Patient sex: M
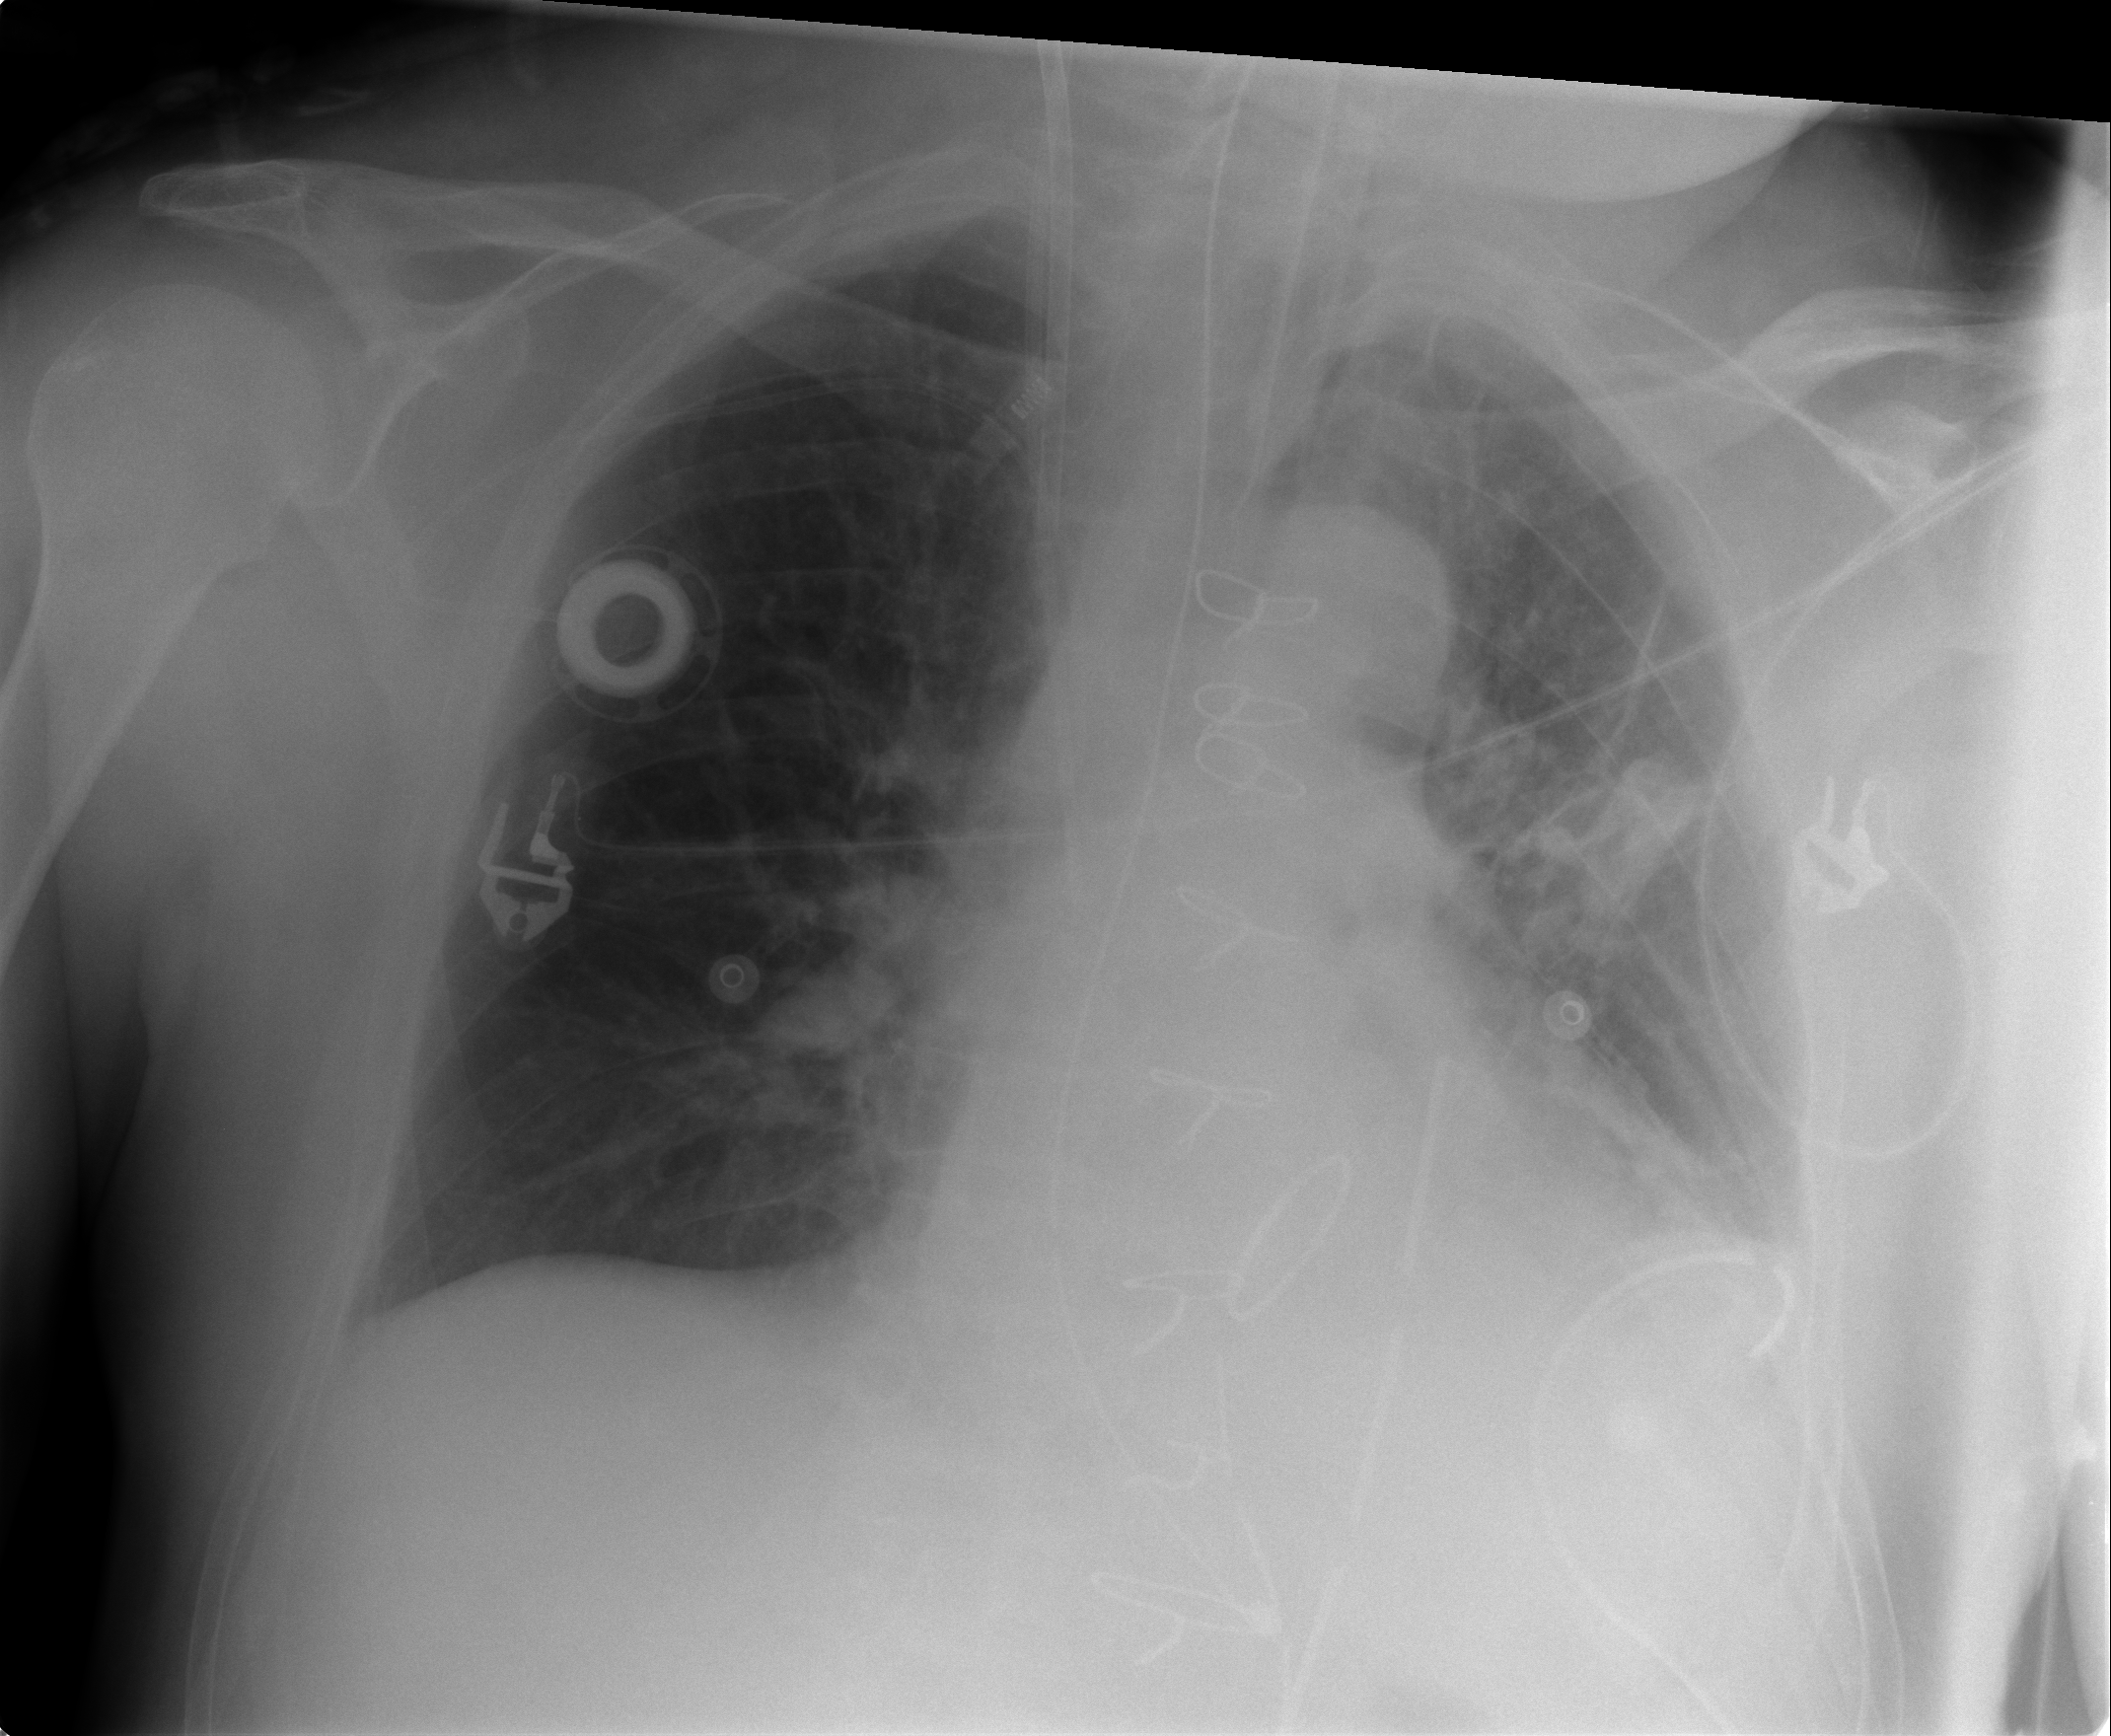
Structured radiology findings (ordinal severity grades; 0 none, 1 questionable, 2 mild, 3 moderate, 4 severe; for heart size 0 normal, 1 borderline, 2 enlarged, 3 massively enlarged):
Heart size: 2
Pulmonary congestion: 1
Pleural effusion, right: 0
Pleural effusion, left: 1
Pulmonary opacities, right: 0
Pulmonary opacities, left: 2
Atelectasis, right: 0
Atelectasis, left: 2